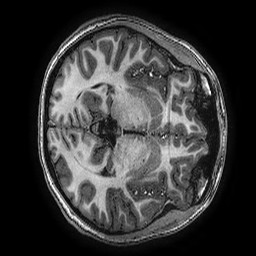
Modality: T1w
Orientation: axial
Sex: female
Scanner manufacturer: ge
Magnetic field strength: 3 T
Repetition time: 0.00766 s
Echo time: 0.003476 s